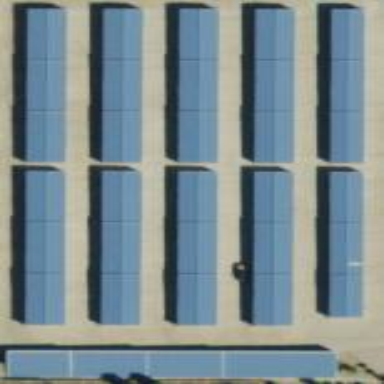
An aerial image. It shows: Storage rental shop.